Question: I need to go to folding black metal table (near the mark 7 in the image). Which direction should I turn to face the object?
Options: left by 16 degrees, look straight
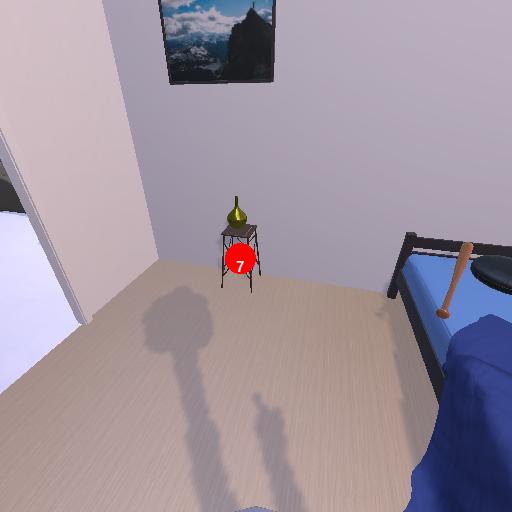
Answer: left by 16 degrees